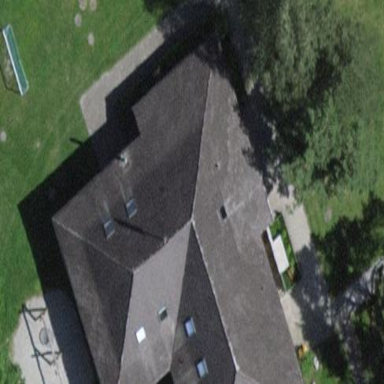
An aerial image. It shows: Kindergarten building.